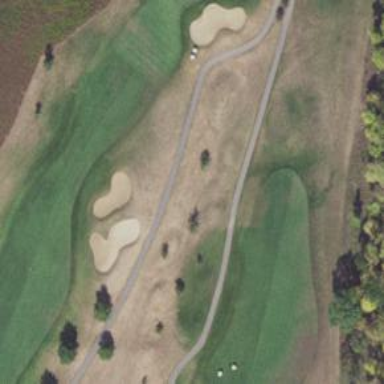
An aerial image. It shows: Path for golf carts.